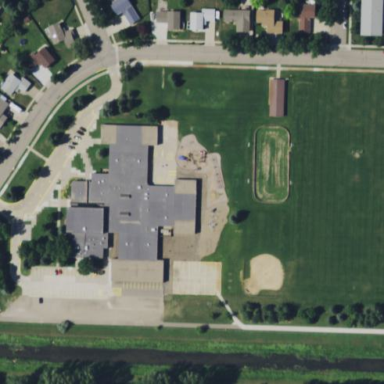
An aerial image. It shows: School.